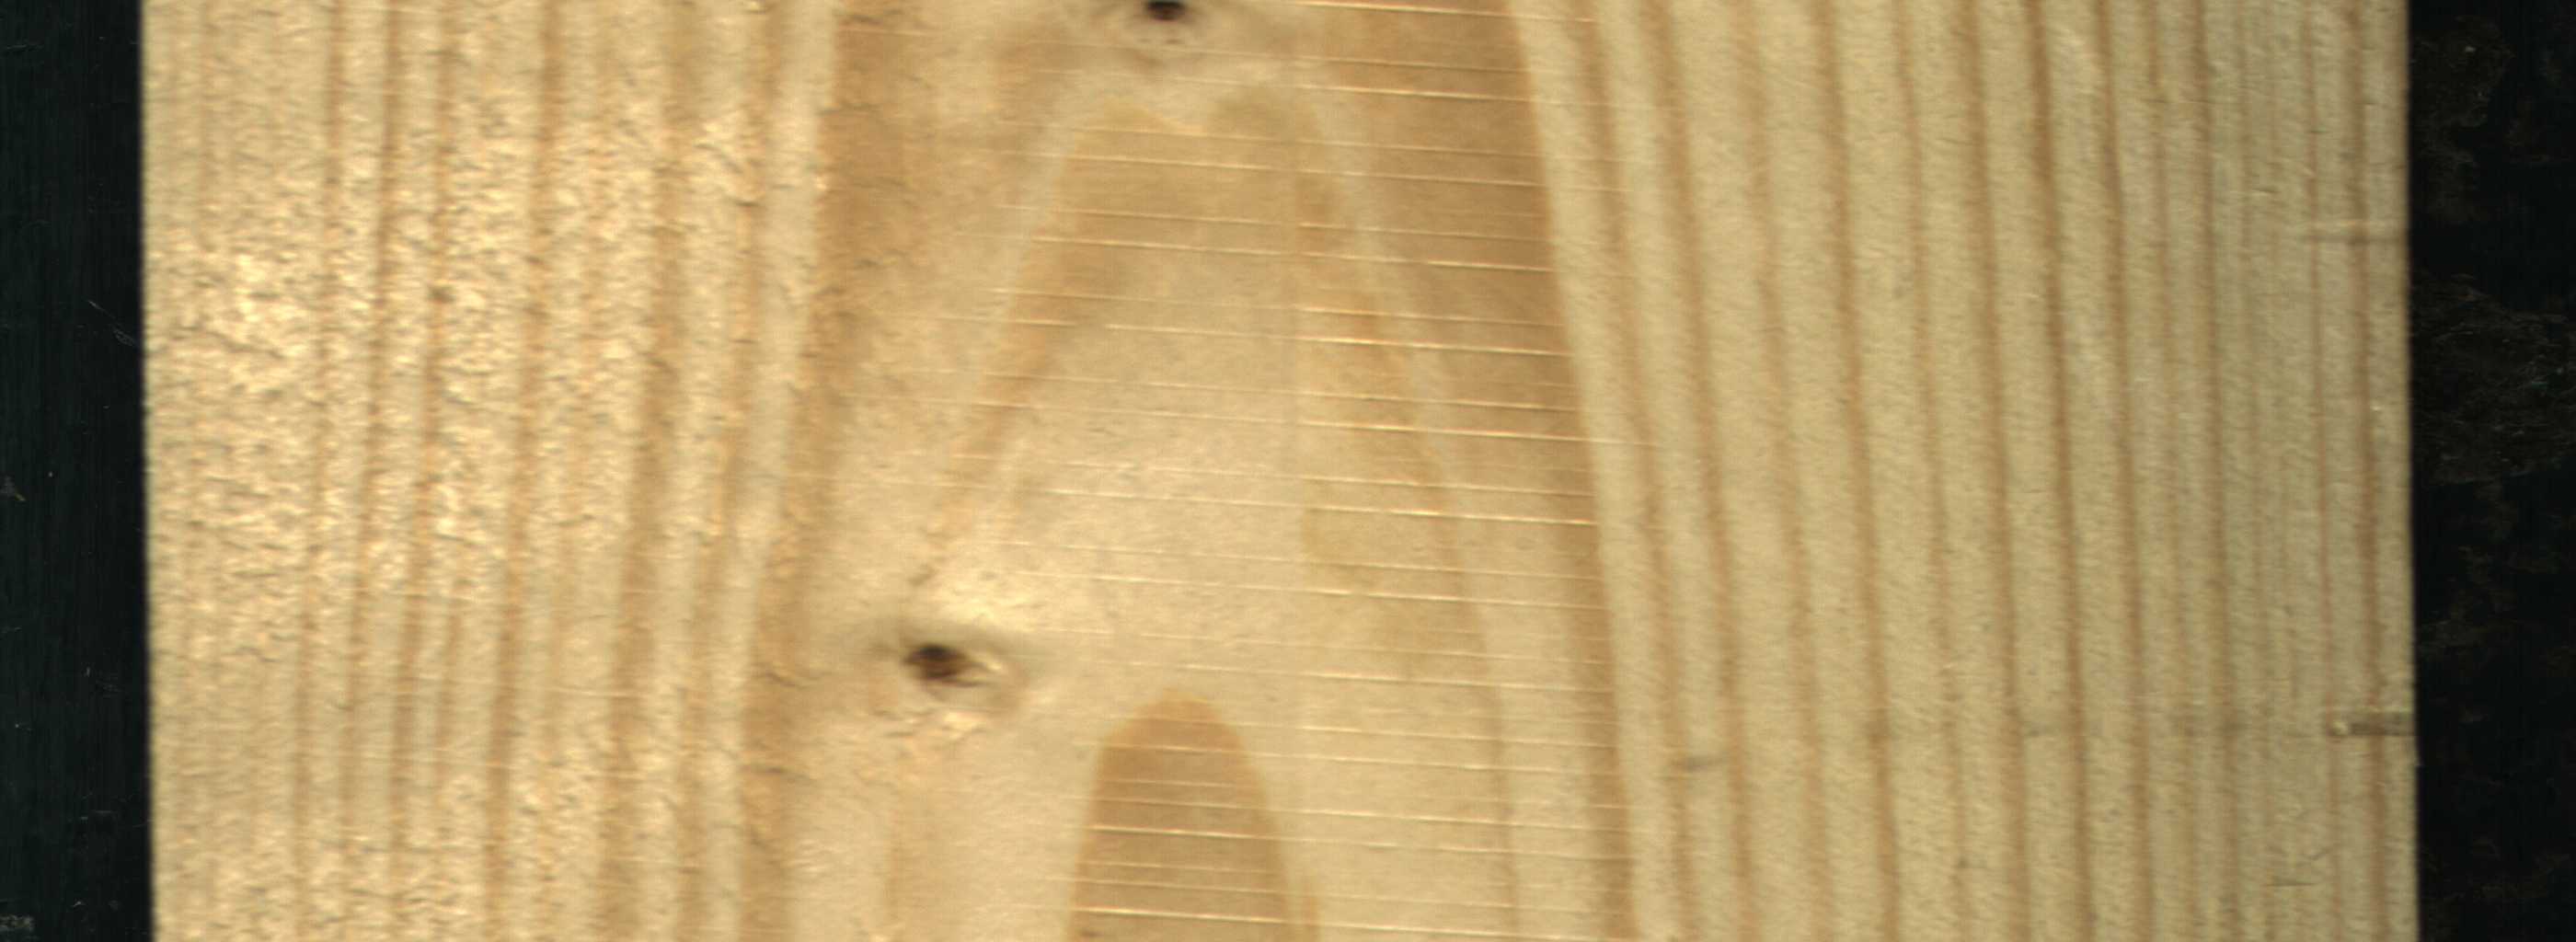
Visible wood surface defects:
Dead_Knot
Live_Knot